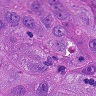
Metastatic tissue present: yes